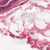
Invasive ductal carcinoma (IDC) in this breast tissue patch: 0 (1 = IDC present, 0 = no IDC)